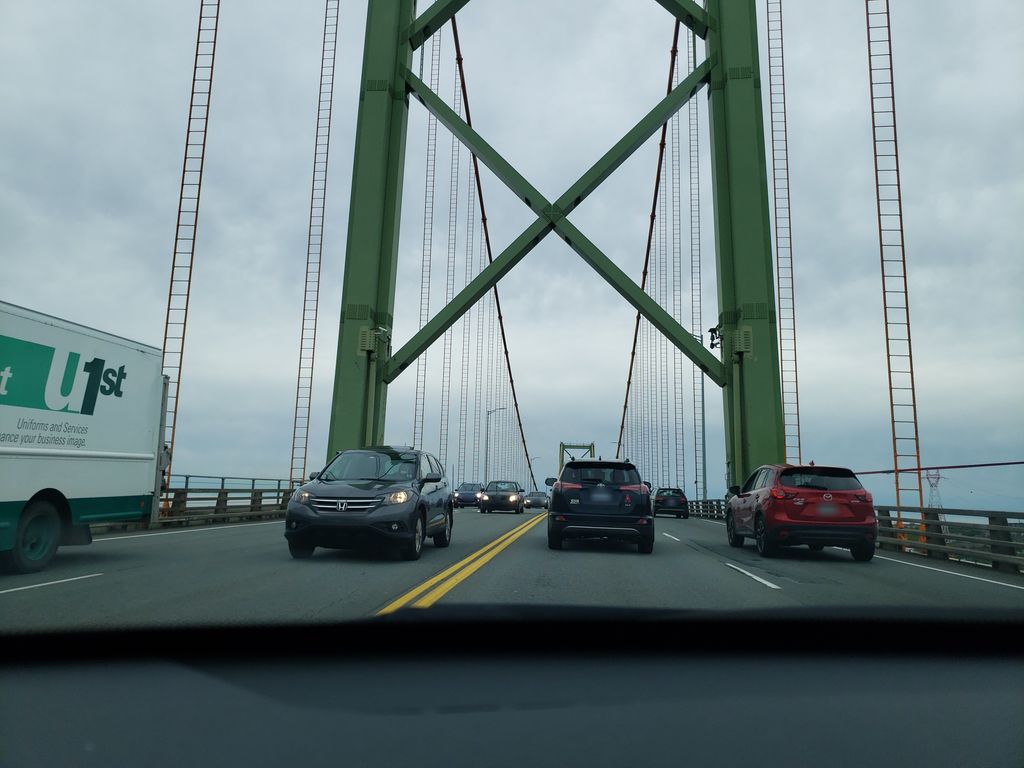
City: halifax